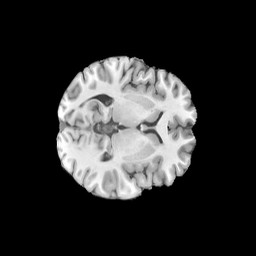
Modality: T1w
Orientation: axial